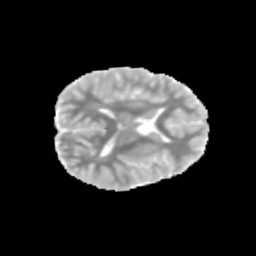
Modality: MD
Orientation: axial
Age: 11
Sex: male
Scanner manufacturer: siemens
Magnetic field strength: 3 T
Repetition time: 3.8 s
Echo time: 0.07 s